【题型】解答题　【知识点】立体几何　【难度】medium
如图所示，在四棱锥 \(P-ABCD\) 中，\(PA \perp\) 平面 \(ABCD\)，\(AB \perp AD\)，\(AD \parallel BC\)，\(AB = BC = 2\)，\(AD = 4\)。

\noindent
(1) 求证：平面 \(PAC \perp\) 平面 \(PCD\)；
\noindent
(2) 若异面直线 \(PB\) 和 \(CD\) 所成角为 \(\frac{\pi}{3}\)，求点 \(B\) 到平面 \(PCD\) 的距离。
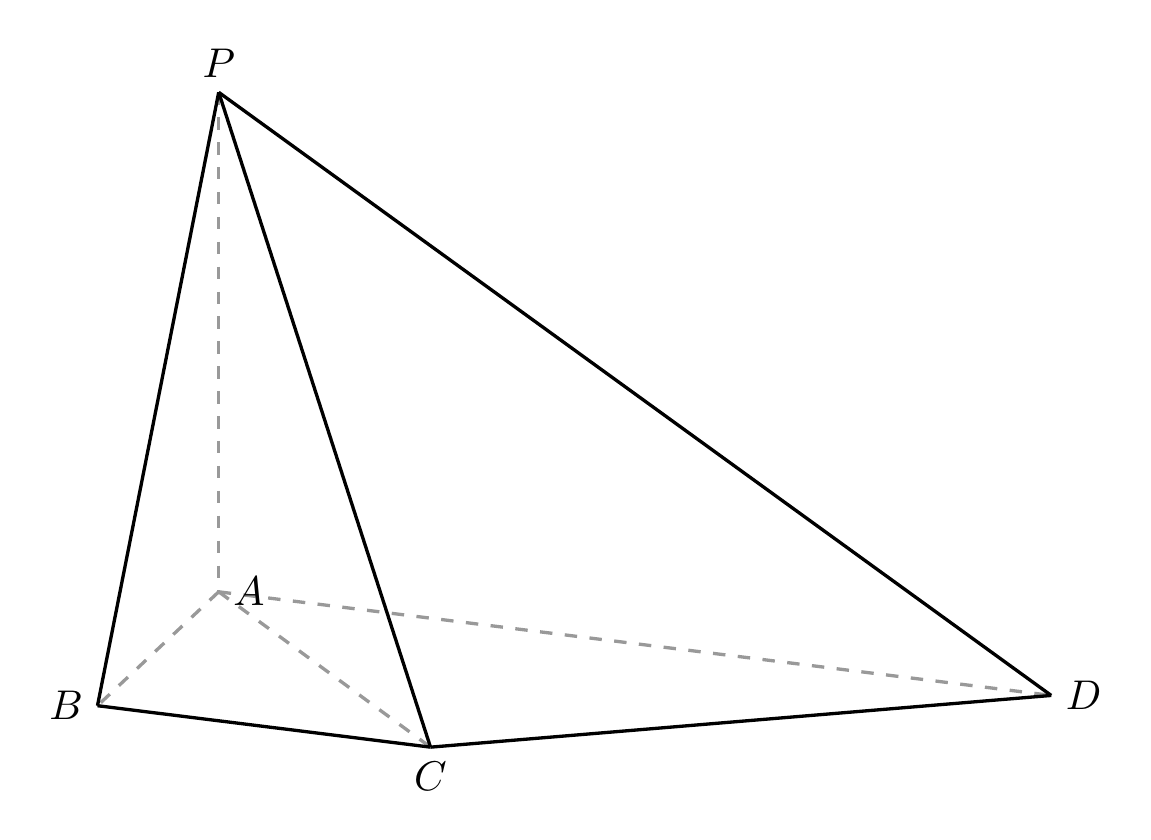
【解答】
【详解】（1）

取 \(AD\) 的中点 \(E\)，连接 \(CE\)。
\[
\because AD = 4,\ \therefore AE = ED = \frac{1}{2}AD = 2,
\]
\[
\because AD \parallel BC,\ BC = 2,\ \therefore AE \parallel BC \text{ 且 } AE = BC,
\]
\[
\therefore \text{四边形 } ABCE \text{ 是平行四边形},\ \therefore CE = AB = 2,\ CE \parallel AB,
\]
\[
\because AB \perp AD,\ \therefore AB \perp BC,\ CE \perp AD,
\]
\[
\therefore AC = \sqrt{AB^2 + BC^2} = 2\sqrt{2},\ CD = \sqrt{CE^2 + ED^2} = 2\sqrt{2},
\]
\[
\therefore CD^2 + AC^2 = AD^2,\ \therefore CD \perp AC,
\]
\[
\because PA \perp \text{平面 } ABCD,\ CD \subset \text{平面 } ABCD,\ \therefore PA \perp CD,
\]
\[
\because PA \cap AC = A,\ PA \subset \text{平面 } PAC,\ AC \subset \text{平面 } PAC,
\]
\[
\therefore CD \perp \text{平面 } PAC,
\]
\[
\because CD \subset \text{平面 } PCD,\ \therefore \text{平面 } PAC \perp \text{平面 } PCD;
\]
---
（2）

连接 \(BE\)，\(BD\)，\(PE\)。
由(1)可知 \(BC \parallel ED\)，\(BC = ED\)，\(\therefore\) 四边形 \(BCDE\) 是平行四边形，
\[
\therefore CD \parallel BE,\ \text{且 } CD = BE,
\]
\[
\therefore \angle PBE \text{ 是异面直线 } PB \text{ 和 } CD \text{ 所成角，即 } \angle PBE = \frac{\pi}{3},
\]
设 \(PA = m\)，\(\because AB = AE = 2\)，\(\therefore PB = PE = \sqrt{m^2 + 4}\)，\(CD = BE = 2\sqrt{2}\)，
\[
\therefore \triangle PBE \text{ 是等边三角形},\ \therefore \sqrt{m^2 + 4} = 2\sqrt{2},\ \therefore m = 2,\ \text{即 } PA = 2,
\]
\[
\because AC = 2\sqrt{2},\ PA \perp AC,\ \therefore PC = \sqrt{PA^2 + AC^2} = 2\sqrt{3},
\]
由(1)知，\(CD \perp\) 平面 \(PAC\)，\(\therefore CD \perp PC\)，
\[
\therefore S_{\triangle PCD} = \frac{1}{2} \times CD \times PC = \frac{1}{2} \times 2\sqrt{2} \times 2\sqrt{3} = 2\sqrt{6},
\]
\[
S_{\triangle BCD} = \frac{1}{2} \times BC \times AB = \frac{1}{2} \times 2 \times 2 = 2,
\]
设点 \(B\) 到平面 \(PCD\) 的距离为 \(h\)，
\[
\therefore V_{B-PCD} = V_{P-BCD},\ \text{即 } \frac{1}{3}S_{\triangle PCD}h = \frac{1}{3}S_{\triangle BCD} \cdot PA,\ \text{即 } 2\sqrt{6}h = 4,
\]
\[
\therefore h = \frac{4}{2\sqrt{6}} = \frac{\sqrt{6}}{3},\ \text{即点 } B \text{ 到平面 } PCD \text{ 的距离为 } \frac{\sqrt{6}}{3}.
\]
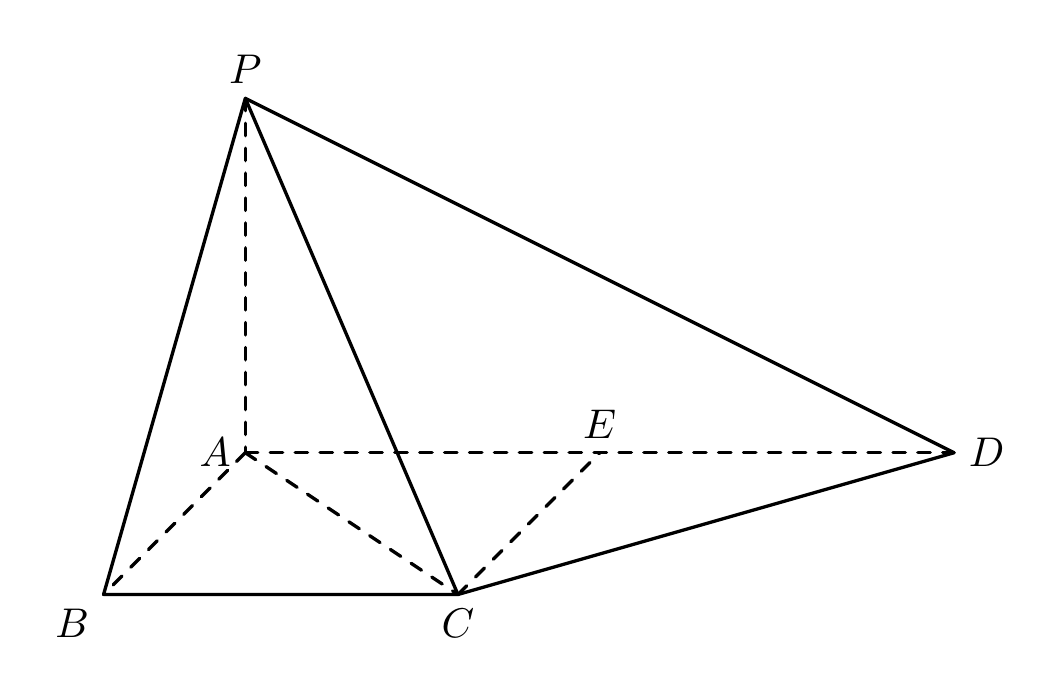
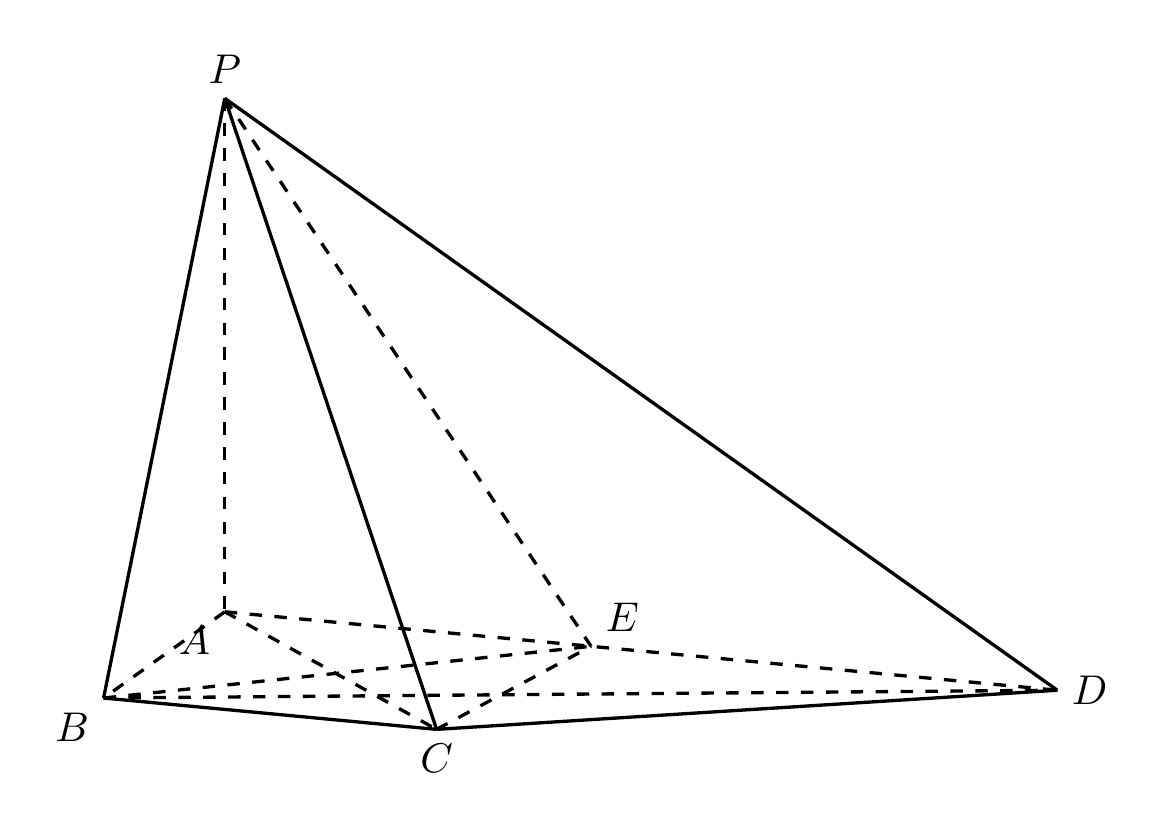